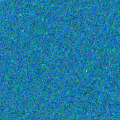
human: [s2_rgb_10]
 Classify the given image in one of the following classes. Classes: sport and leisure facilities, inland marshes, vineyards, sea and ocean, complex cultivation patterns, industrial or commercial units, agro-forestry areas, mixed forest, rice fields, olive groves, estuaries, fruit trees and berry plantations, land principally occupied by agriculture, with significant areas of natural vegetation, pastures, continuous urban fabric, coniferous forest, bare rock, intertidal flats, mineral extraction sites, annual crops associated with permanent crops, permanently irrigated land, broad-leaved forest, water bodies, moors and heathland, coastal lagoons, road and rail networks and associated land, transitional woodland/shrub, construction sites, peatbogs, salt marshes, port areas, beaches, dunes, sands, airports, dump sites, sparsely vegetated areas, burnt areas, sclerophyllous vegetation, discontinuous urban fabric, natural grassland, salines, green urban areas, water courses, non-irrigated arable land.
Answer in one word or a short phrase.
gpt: sea and ocean